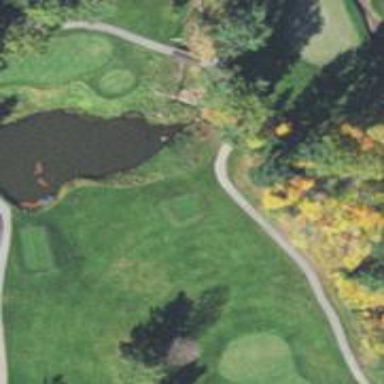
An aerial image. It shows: Pathway for golfing.